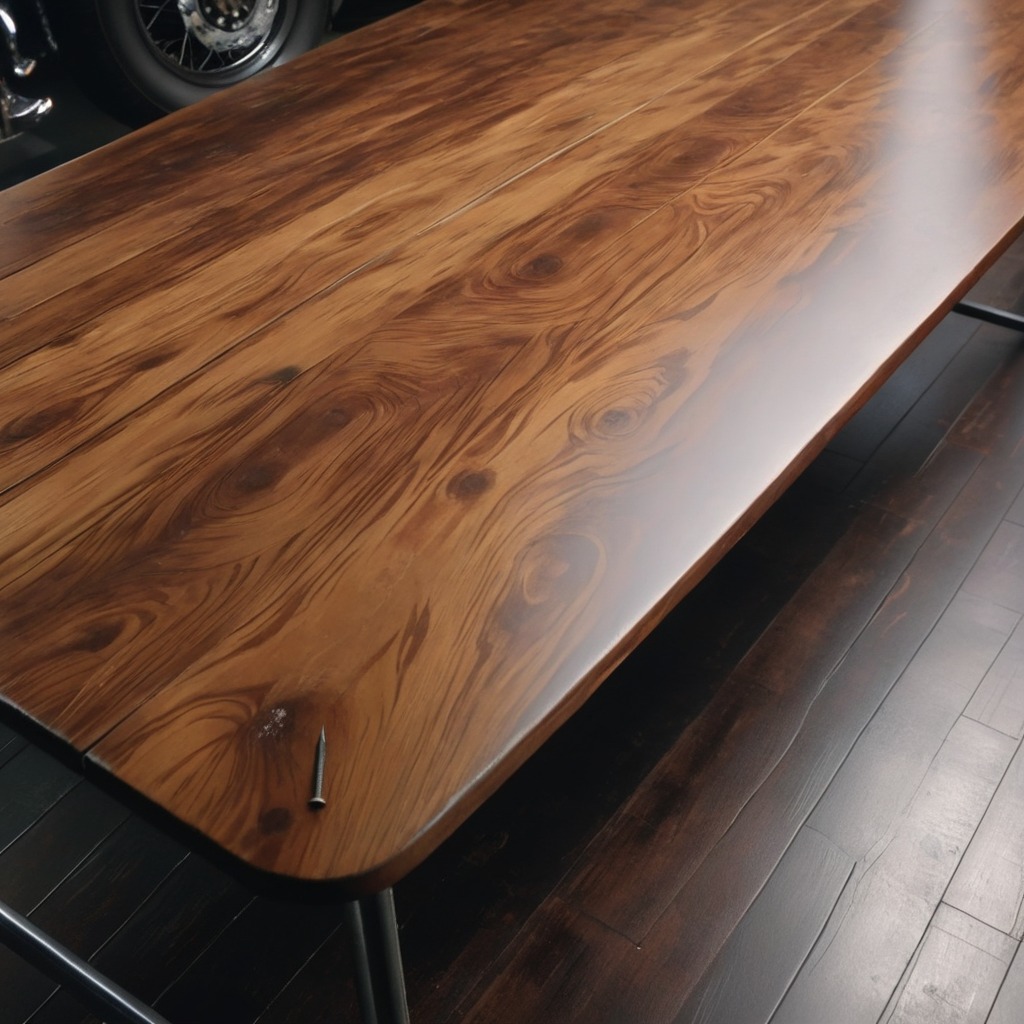
An iron nail is lying on the wooden table in the vintage motorcycle garage.